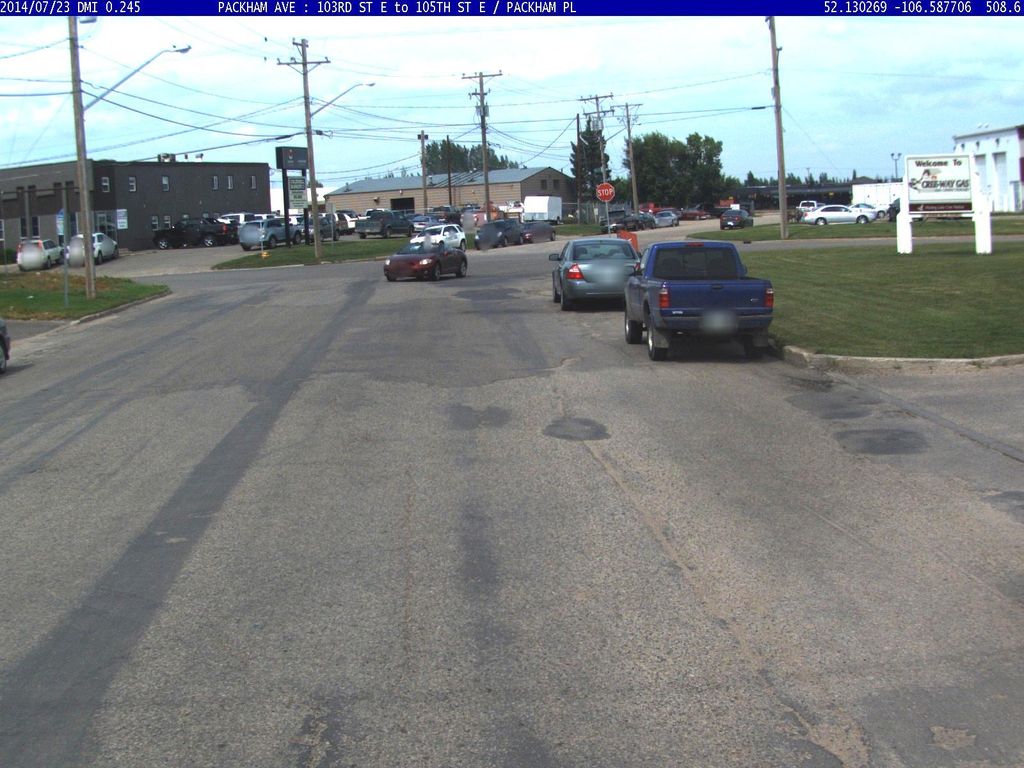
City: saskatoon